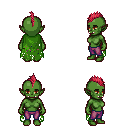
a pixel art fantasy rpg character, female body template, orc, green skin, green tattered cape, magenta pants, ruby red mohawk hairstyle, four views (front, back, left, right), 2x2 character sprite sheet, small pixel art, hard edges, no anti-aliasing